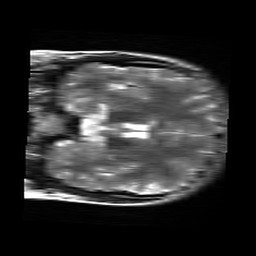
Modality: T2w
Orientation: coronal
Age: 19
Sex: female
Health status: healthy
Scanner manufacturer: siemens
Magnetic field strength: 3 T
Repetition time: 4.01 s
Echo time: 0.116 s